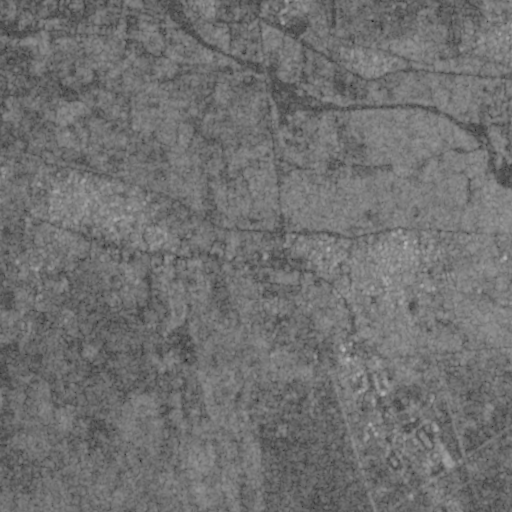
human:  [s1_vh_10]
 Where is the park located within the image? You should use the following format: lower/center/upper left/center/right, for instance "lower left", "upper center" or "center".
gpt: The park is located in the upper center of the image.
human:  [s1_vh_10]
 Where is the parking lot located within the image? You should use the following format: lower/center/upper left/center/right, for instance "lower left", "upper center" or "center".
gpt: The parking lot is located in the lower right of the image.
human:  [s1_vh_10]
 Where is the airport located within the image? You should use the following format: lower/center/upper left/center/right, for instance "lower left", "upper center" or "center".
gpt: There is no airport in the image.

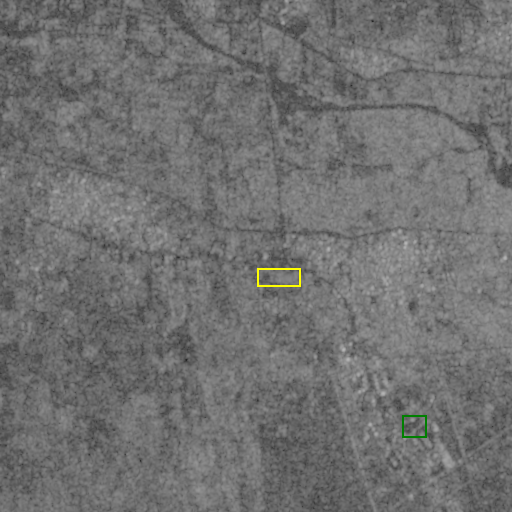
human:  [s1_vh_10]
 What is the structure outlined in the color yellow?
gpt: The structure outlined in yellow is a park.
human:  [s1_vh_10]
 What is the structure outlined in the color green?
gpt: The structure outlined in green is a parking lot.
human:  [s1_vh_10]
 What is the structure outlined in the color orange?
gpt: There is no orange outline.